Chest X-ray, PA view. Patient: 62 years old, sex F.
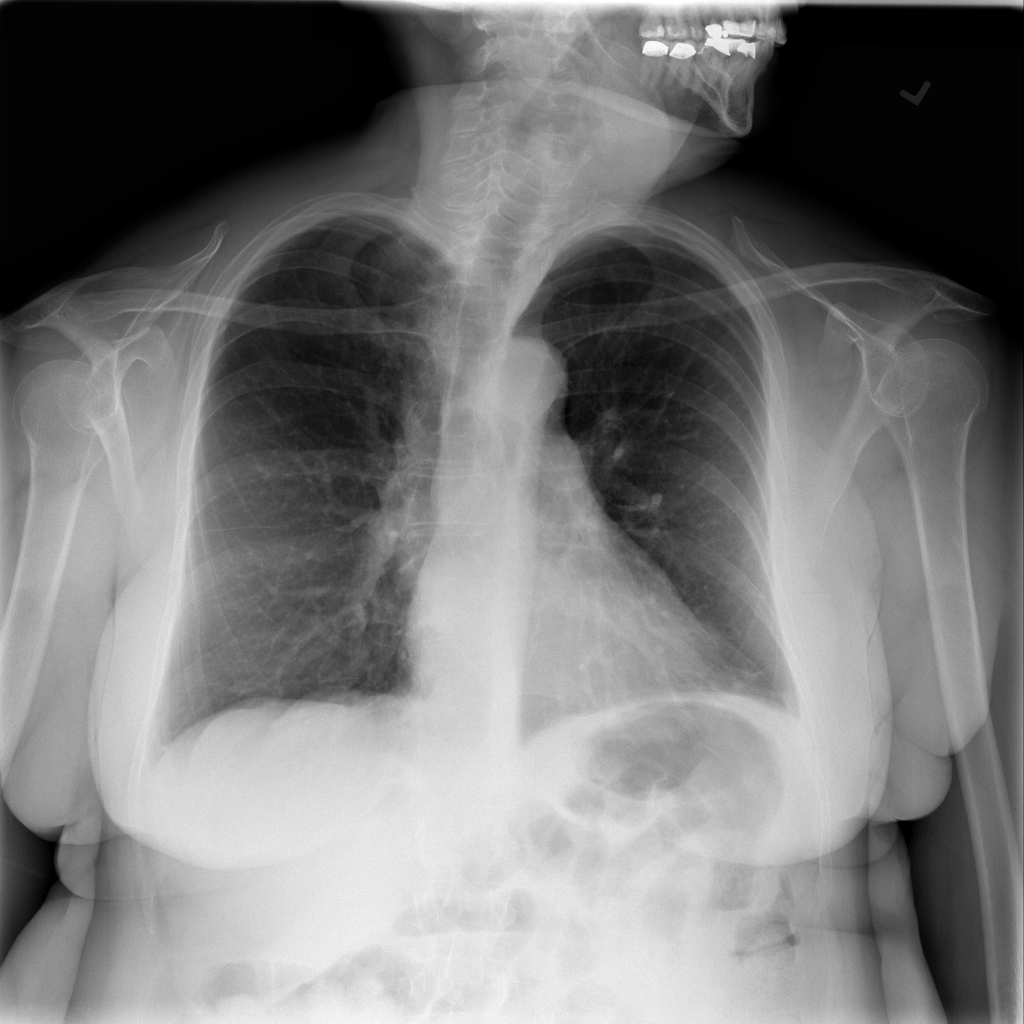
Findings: Atelectasis